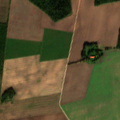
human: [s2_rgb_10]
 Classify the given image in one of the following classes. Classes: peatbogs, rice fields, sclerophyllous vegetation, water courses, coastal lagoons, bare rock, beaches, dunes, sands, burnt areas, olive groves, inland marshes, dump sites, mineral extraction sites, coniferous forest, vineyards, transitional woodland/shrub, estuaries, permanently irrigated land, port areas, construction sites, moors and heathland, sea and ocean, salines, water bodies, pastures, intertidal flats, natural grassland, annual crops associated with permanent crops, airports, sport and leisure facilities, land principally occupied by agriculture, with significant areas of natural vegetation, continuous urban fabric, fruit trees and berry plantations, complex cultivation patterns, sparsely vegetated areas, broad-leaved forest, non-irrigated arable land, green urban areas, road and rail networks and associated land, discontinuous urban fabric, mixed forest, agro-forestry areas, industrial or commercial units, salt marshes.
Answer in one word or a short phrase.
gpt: non-irrigated arable land, broad-leaved forest